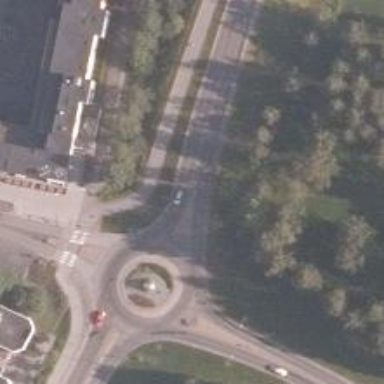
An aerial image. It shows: Tertiary road with asphalt surface.